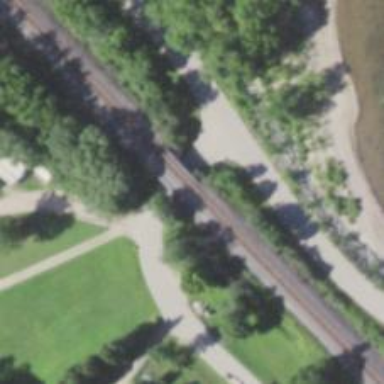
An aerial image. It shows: Abandoned railway bridge over siding service track.